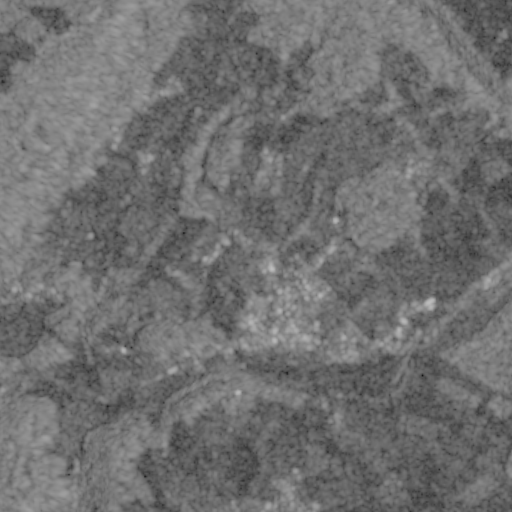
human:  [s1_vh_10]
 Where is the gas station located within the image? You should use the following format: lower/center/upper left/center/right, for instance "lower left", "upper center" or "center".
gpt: The gas station is located in the lower right of the image.
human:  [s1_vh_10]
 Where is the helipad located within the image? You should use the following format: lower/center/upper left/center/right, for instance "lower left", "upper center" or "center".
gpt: The helipad is located in the center right of the image.
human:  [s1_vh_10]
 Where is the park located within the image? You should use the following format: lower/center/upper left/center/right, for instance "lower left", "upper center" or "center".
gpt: The park is located in the lower center of the image.
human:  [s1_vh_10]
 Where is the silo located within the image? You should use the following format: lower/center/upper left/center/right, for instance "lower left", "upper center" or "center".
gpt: The silo is located in the lower left of the image.
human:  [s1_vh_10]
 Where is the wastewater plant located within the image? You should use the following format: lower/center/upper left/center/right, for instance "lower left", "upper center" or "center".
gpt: The wastewater plant is located in the center right of the image.
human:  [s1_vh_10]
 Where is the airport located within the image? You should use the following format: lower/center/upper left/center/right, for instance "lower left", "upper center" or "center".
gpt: There is no airport in the image.

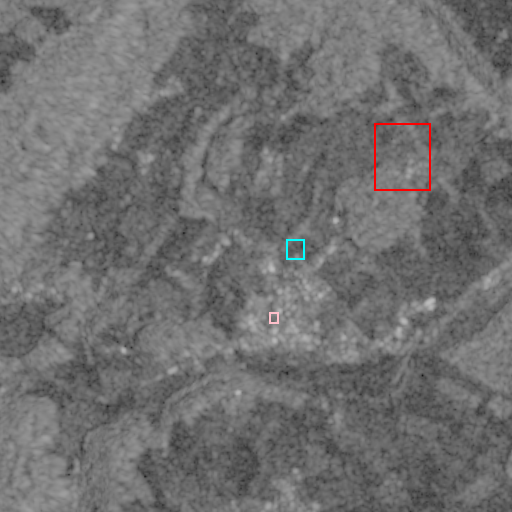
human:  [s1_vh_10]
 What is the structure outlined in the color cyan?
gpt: The structure outlined in cyan is a park.
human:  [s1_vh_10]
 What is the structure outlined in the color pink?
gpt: The structure outlined in pink is a parking lot.
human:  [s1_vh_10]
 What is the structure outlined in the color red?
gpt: The structure outlined in red is a quarry.
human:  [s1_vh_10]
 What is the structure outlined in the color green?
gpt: There is no green outline.